Field crop: maize
Growth stage: 2
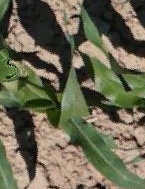
Species: maize